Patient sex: M
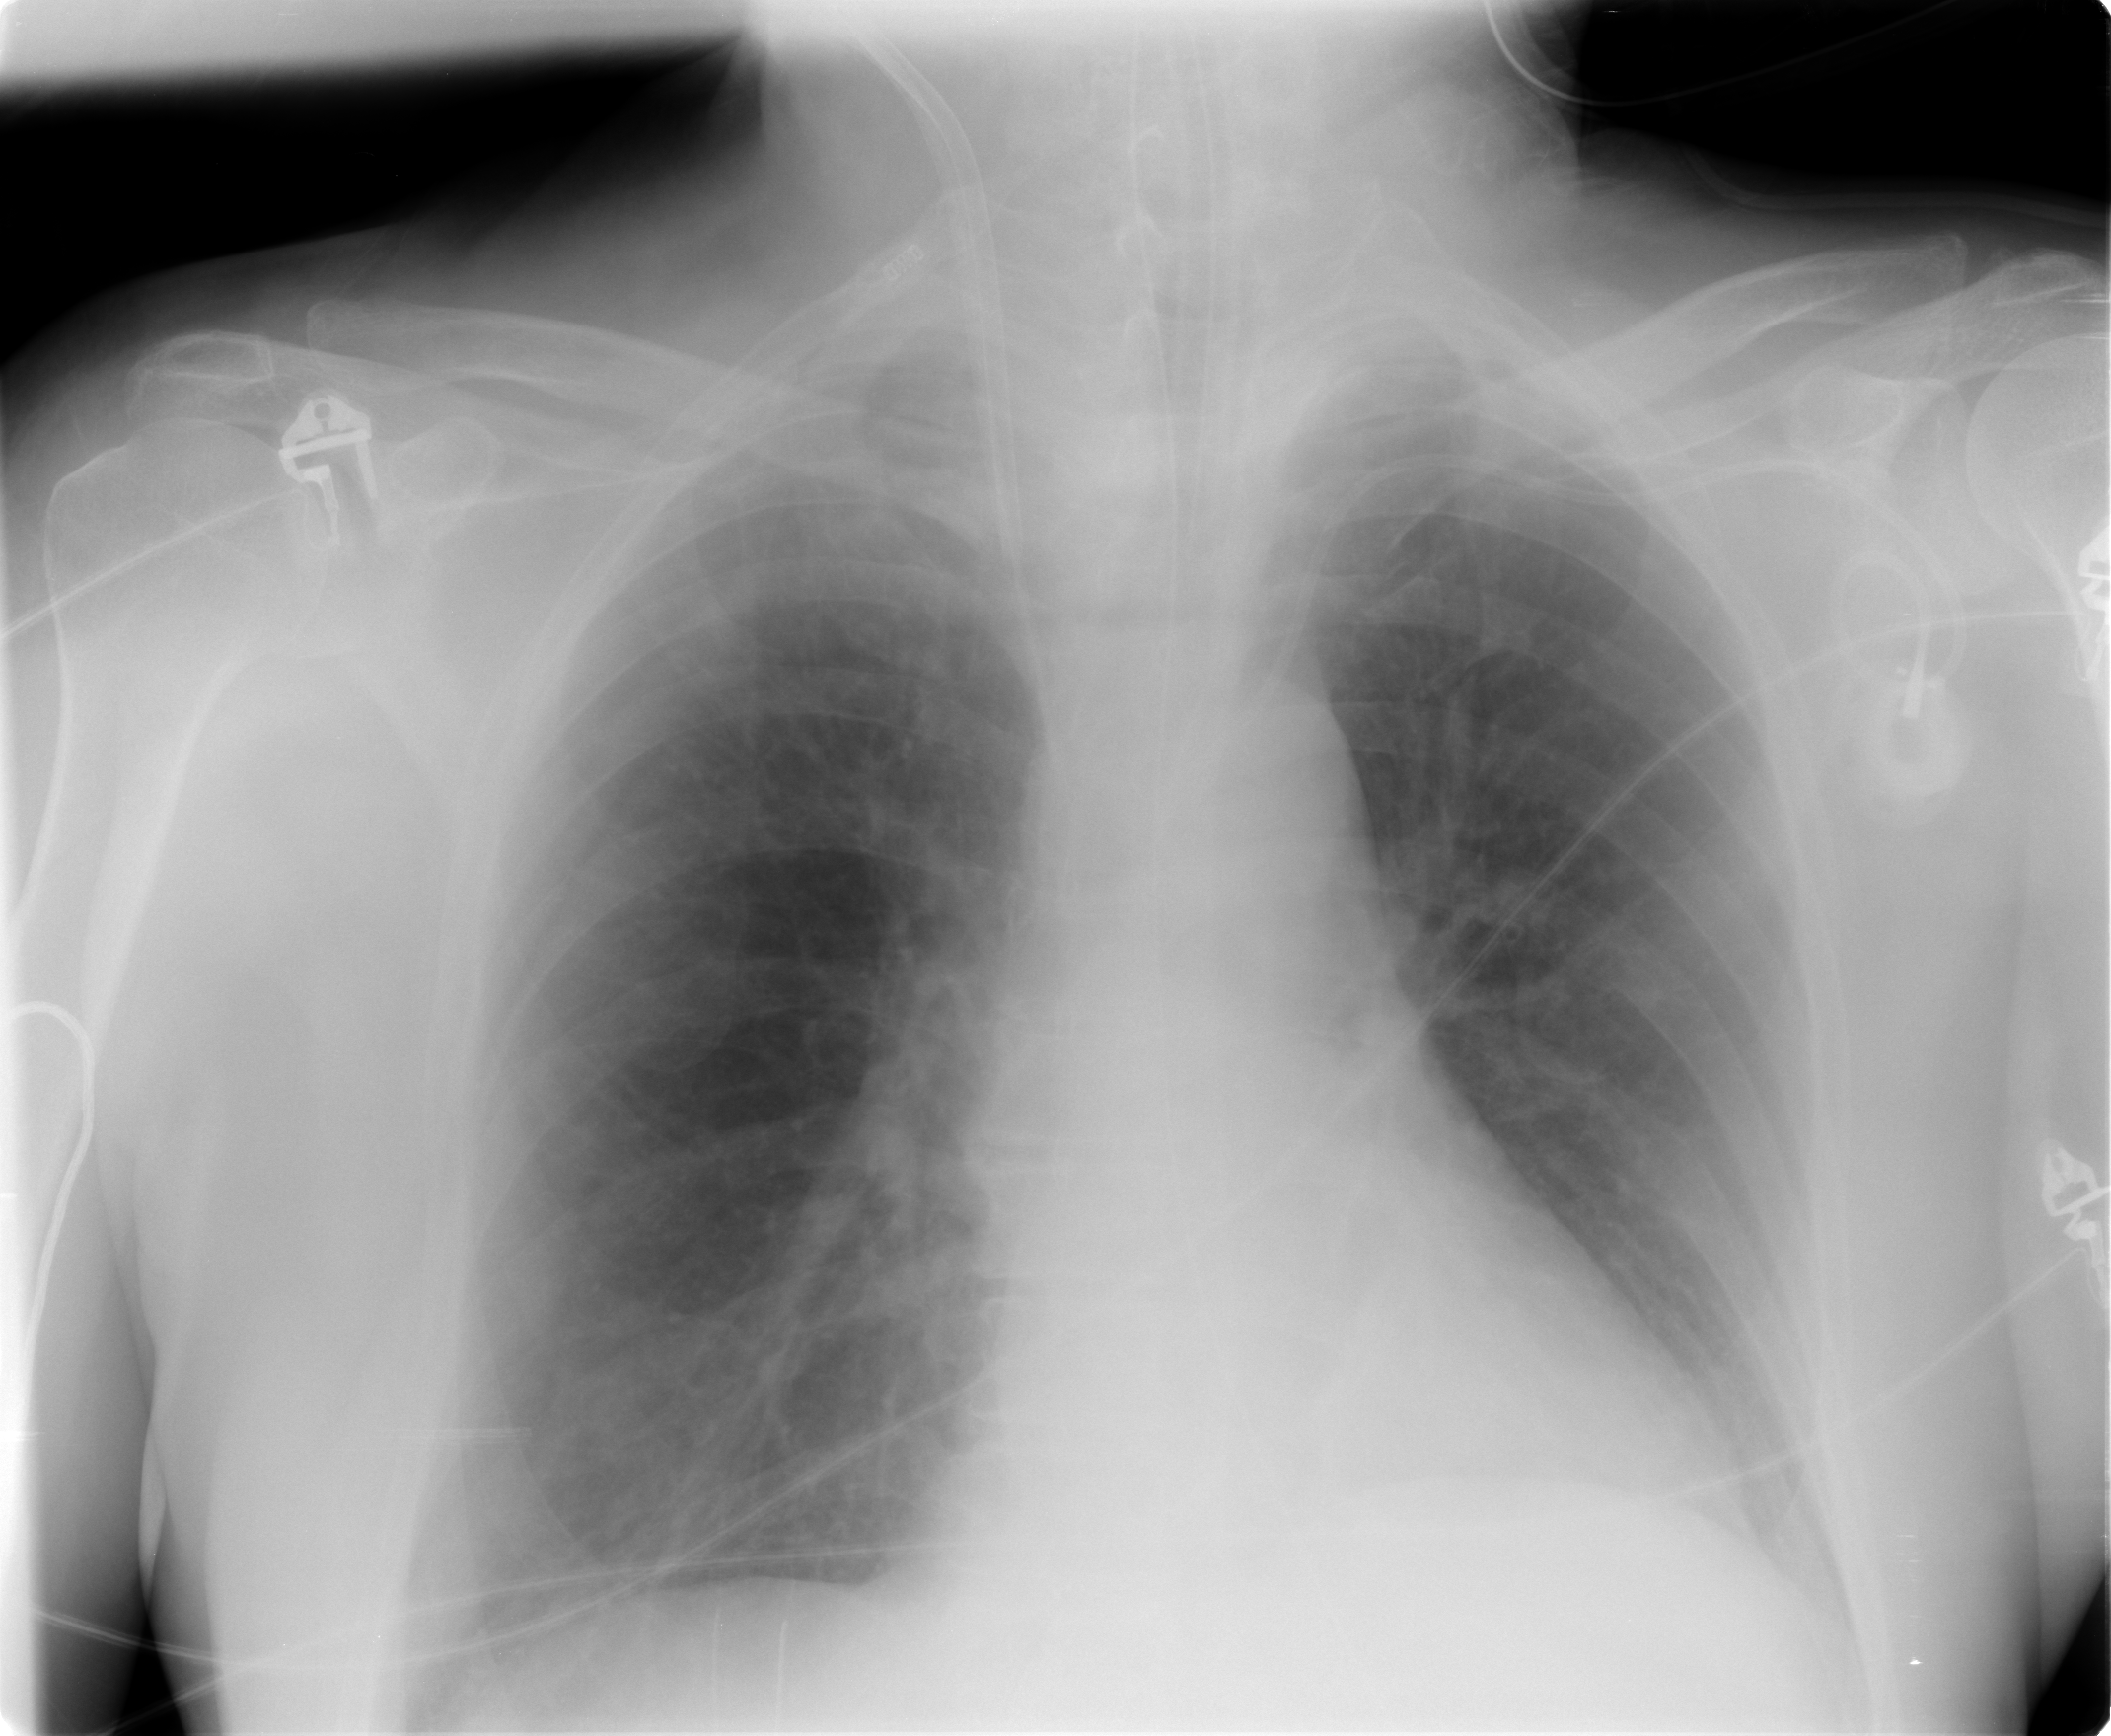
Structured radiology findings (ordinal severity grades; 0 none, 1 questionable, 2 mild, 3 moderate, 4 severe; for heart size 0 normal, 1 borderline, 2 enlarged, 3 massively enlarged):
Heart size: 0
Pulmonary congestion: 0
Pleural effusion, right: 0
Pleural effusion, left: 0
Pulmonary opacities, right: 0
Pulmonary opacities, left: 0
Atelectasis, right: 2
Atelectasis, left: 0